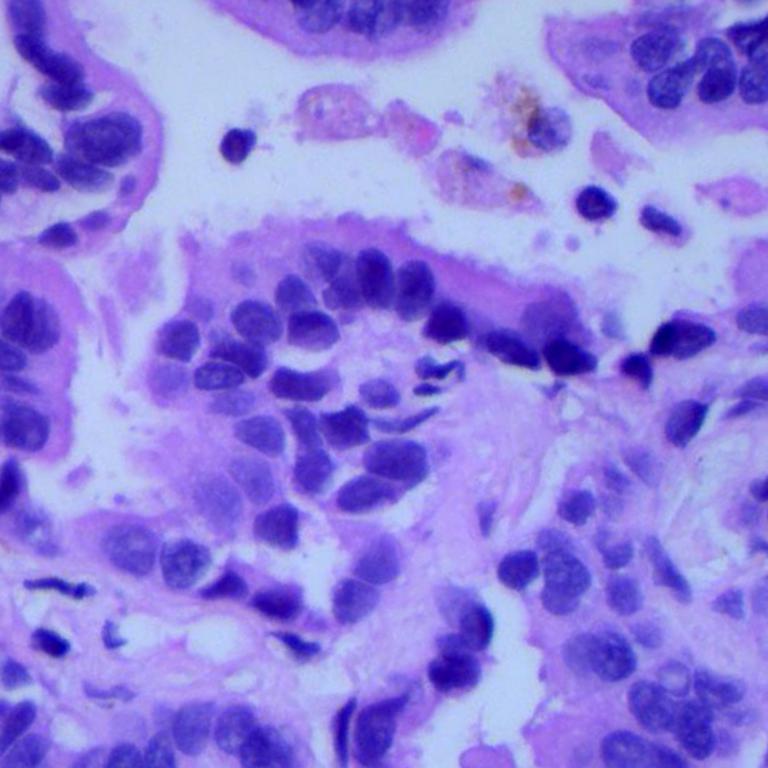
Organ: lung
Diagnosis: adenocarcinomas